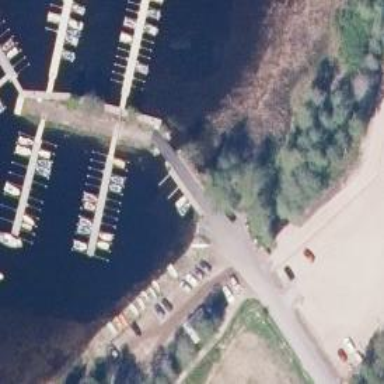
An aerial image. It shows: Slipway on service road designed for leisure land access.